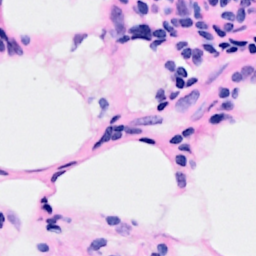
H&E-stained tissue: Breast